Question: I have a container (.inner). It contains a square div (.square) and is responsive. I need the image in it to be centered vertically and horizontally. I dont want to use background url property. My html markup:
'''
<div class="thumb">
<div class="square">
<a href="">
<img src=""/>
</a>
</div>
</div>
'''
How my square works in css:
'''
.thumb {
position: relative;
width: 100%;
}
.square{
position: absolute;
top: 0;
left: 0;
bottom: 0;
right: 0;
overflow:hidden;
display: inline-block;
vertical-align: middle;
}
'''
At the moment, I added a class to the image with javascript for landscape images to fit both portrait and landscape images with css to the square containers height and width.
'''
img {
max-width: 100%;
height: auto;
width: auto;
}
img.landscape {
max-width: none;
height: 100%;
width:auto!important;
}
'''
But i have no ideas how to center them. I already read a lot of articles here but none of them worked. Thanks for help
Here a picture of what im searching for, should also work vertical if possible:

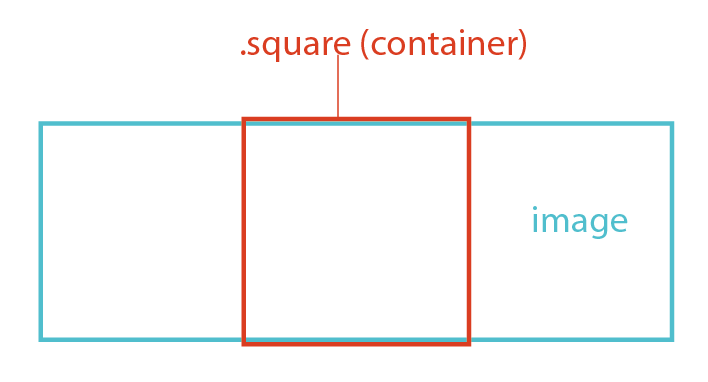
Answer: Your CSS is trying to center the '.square' itself and not the contained image. 'margin: auto;' along with absolute positioning of the image does the trick.
This is a simple example showing how to center; you can modify it to suit your needs. The image's opacity is lowered to show that it is centered horizontally and vertically inside its container. The JavaScript animates the height and width of the container to simulate responsiveness.
<URL>
'''
TweenMax.to($(".square"), 2, {
width: "100%",
height: "250px",
repeat: -1,
repeatDelay: 1,
yoyo: true,
ease: "linear"
});
'''
'''
.square {
border: 2px solid red;
height: 100px;
position: relative;
width: 100px;
margin: 70px auto;
}
img {
position: absolute;
top: -9999px;
left: -9999px;
right: -9999px;
bottom: -9999px;
margin: auto;
opacity: 0.5;
}
'''
'''
<script src="http://cdnjs.cloudflare.com/ajax/libs/gsap/latest/TweenMax.min.js"></script>
<script src="https://ajax.googleapis.com/ajax/libs/jquery/1.11.1/jquery.min.js"></script>
<div class="square">
<img src="http://www.collativelearning.com/PICS%20FOR%20WEBSITE/stills%202/black%20screen.jpg" />
</div>
'''